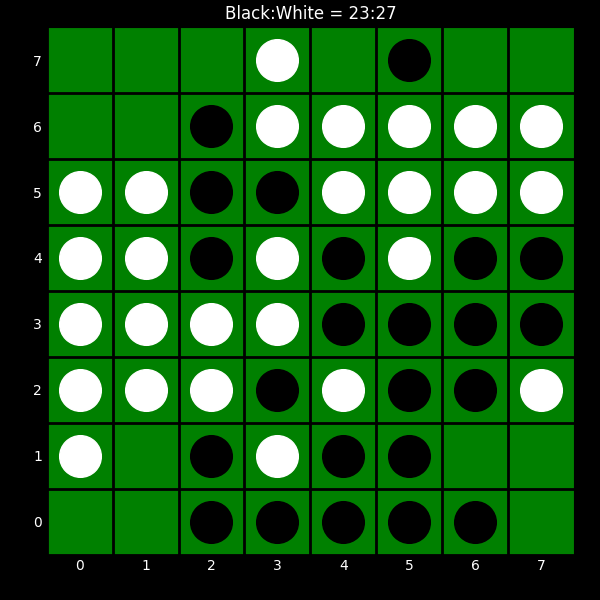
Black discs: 23
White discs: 27